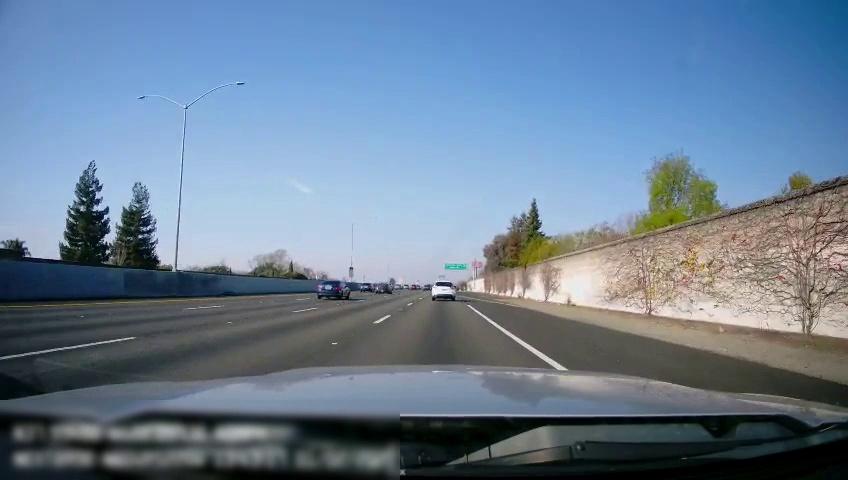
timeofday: Day
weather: Sunny
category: Drivable Space
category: Vehicles | SUV
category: Vehicles | Car
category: Vehicles | Car
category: Vehicles | Car
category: Lanes | Current Lane
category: Lanes | Current Lane
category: Lanes | Alternate Lane
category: Lanes | Alternate Lane
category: Lanes | Alternate Lane
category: Lanes | Current Lane
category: Traffic | Signs
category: Traffic | Signs